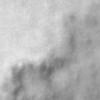
Label: no_change